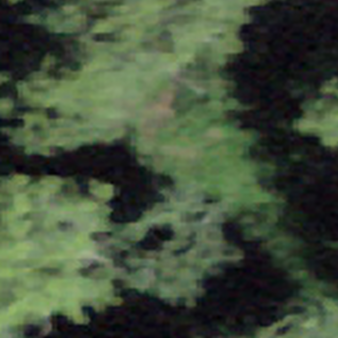
Label: other